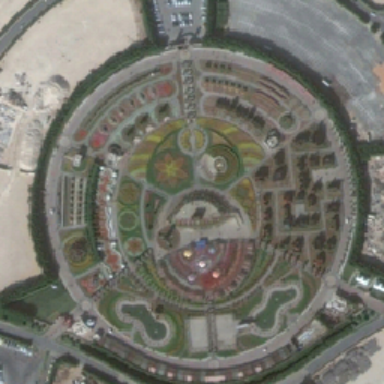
There are some parking around the circular square .